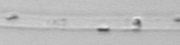
Label: Cerataulina_pelagica